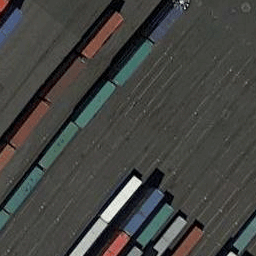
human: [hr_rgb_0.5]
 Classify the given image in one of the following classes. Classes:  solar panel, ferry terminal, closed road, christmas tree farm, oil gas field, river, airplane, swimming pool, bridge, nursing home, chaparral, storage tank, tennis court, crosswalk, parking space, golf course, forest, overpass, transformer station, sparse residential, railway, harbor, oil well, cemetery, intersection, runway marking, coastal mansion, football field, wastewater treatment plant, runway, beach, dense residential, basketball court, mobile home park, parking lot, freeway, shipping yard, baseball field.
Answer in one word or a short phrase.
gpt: shipping yard